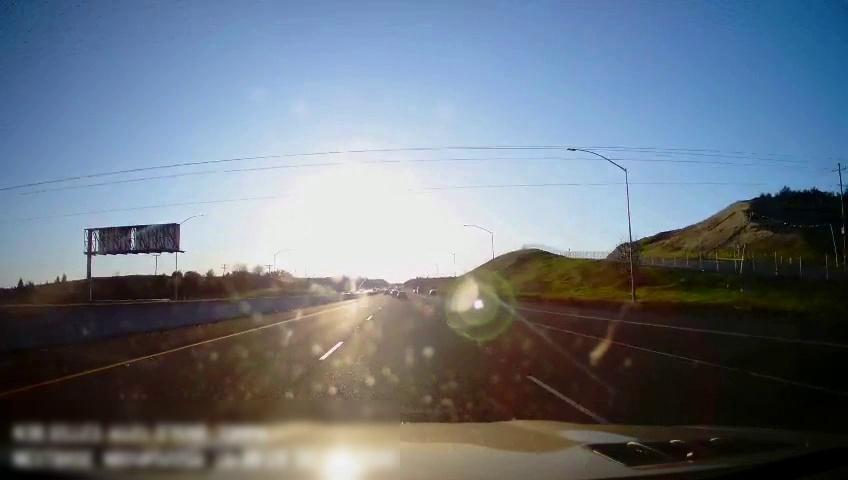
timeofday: Day
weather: Sunny
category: Drivable Space
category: Drivable Space
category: Lanes | Current Lane
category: Lanes | Current Lane
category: Lanes | Alternate Lane
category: Lanes | Alternate Lane
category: Lanes | Alternate Lane